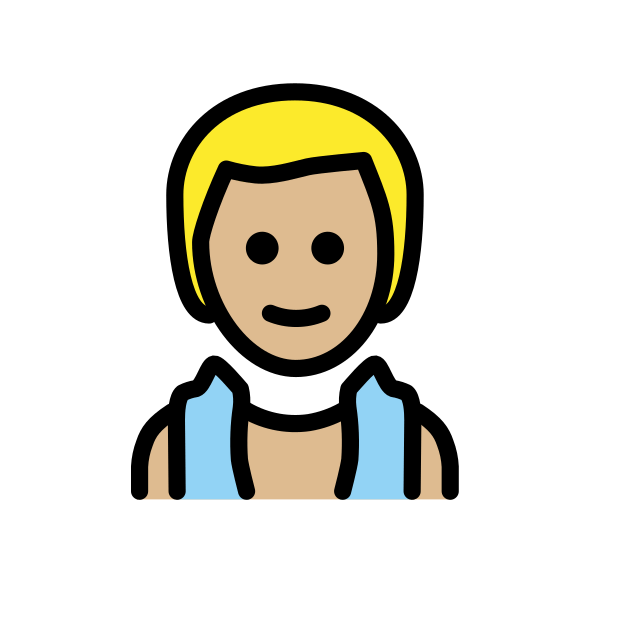
man in steamy room: medium-light skin tone